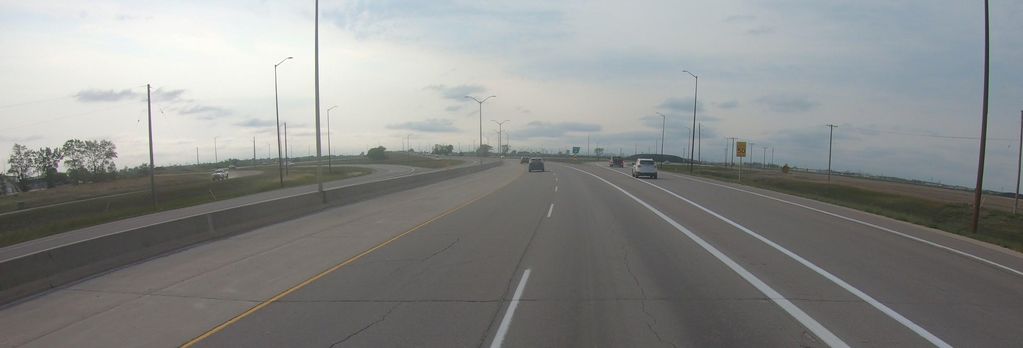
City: winnipeg